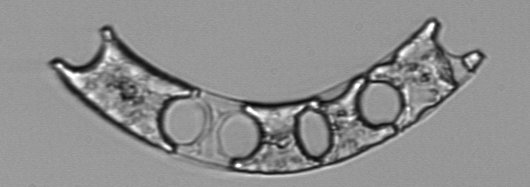
Label: Eucampia